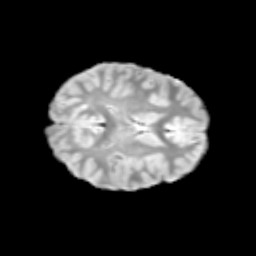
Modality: T2w
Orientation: axial
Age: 9
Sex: female
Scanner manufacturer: siemens
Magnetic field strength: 3 T
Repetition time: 3.8 s
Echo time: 0.07 s